Question: How remove space between items in CarouselView-xamarin forms ?
I would like remove space between items, please
'''
<control:CarouselView
x:FieldModifier="teste"
ItemsSource="{Binding Itens}"
AbsoluteLayout.LayoutFlags="All"
HeightRequest="150"
WidthRequest="250"
Position="{Binding Position}">
<b:Interaction.Behaviors>
<b:BehaviorCollection>
<b:EventToCommand EventName="PositionSelected" Command="{Binding OnPositionSelectedCommand}" />
</b:BehaviorCollection>
</b:Interaction.Behaviors>
<control:CarouselView.ItemTemplate>
<DataTemplate >
<ContentView >
<AbsoluteLayout WidthRequest="50" HeightRequest="50">
<StackLayout Padding="10,10,10,10" AbsoluteLayout.LayoutFlags="All" AbsoluteLayout.LayoutBounds="0, 1, 1, 1" VerticalOptions="Center">
<Label Text="{Binding Titulo}" HorizontalTextAlignment="Center" TextColor="{StaticResource CadastroBackground}" FontSize="40" HorizontalOptions="CenterAndExpand" />
</StackLayout>
</AbsoluteLayout>
</ContentView>
</DataTemplate>
</control:CarouselView.ItemTemplate>
</control:CarouselView>
'''

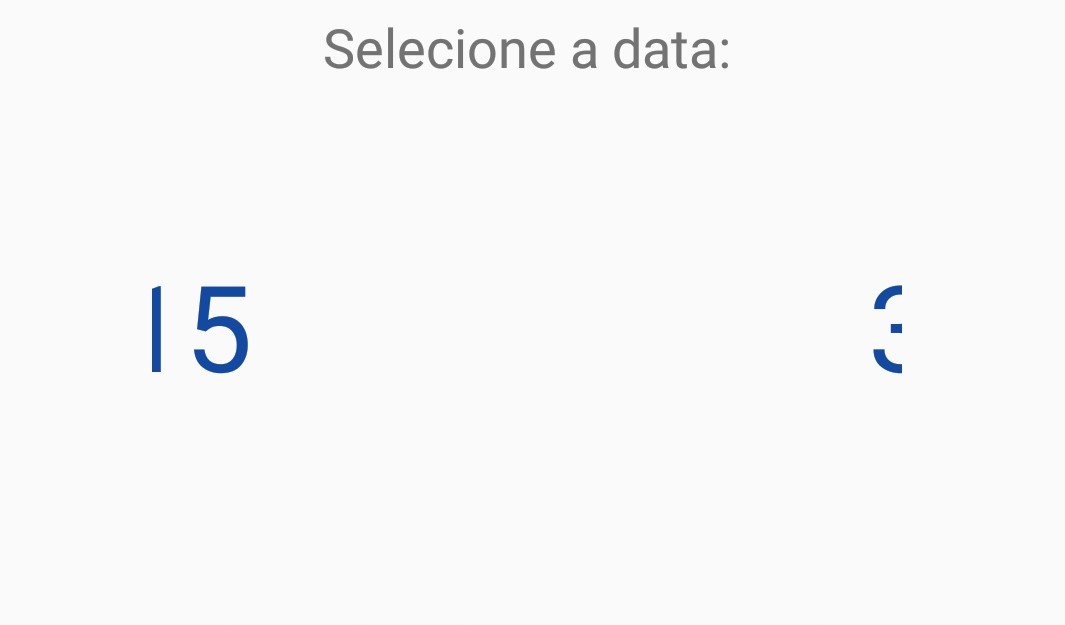
Answer: Just add the InterPageSpacing attriubte to the CarouselView control. This works for this CarouselView plugin <URL>. You would add the attribute like this
'''
<control:CarouselViewControl
InterPageSpacing="0"
ItemsSource="{Binding Itens}"
AbsoluteLayout.LayoutFlags="All"
HeightRequest="150"
WidthRequest="250"
Position="{Binding Position}">
<b:Interaction.Behaviors>
<b:BehaviorCollection>
<b:EventToCommand EventName="PositionSelected" Command="{Binding OnPositionSelectedCommand}" />
</b:BehaviorCollection>
</b:Interaction.Behaviors>
<control:CarouselViewControl.ItemTemplate>
<DataTemplate >
<ContentView >
<AbsoluteLayout WidthRequest="50" HeightRequest="50">
<StackLayout Padding="10,10,10,10" AbsoluteLayout.LayoutFlags="All" AbsoluteLayout.LayoutBounds="0, 1, 1, 1" VerticalOptions="Center">
<Label Text="{Binding Titulo}" HorizontalTextAlignment="Center" TextColor="{StaticResource CadastroBackground}" FontSize="40" HorizontalOptions="CenterAndExpand" />
</StackLayout>
</AbsoluteLayout>
</ContentView>
</DataTemplate>
</control:CarouselViewControl.ItemTemplate>
</control:CarouselViewControl>
'''